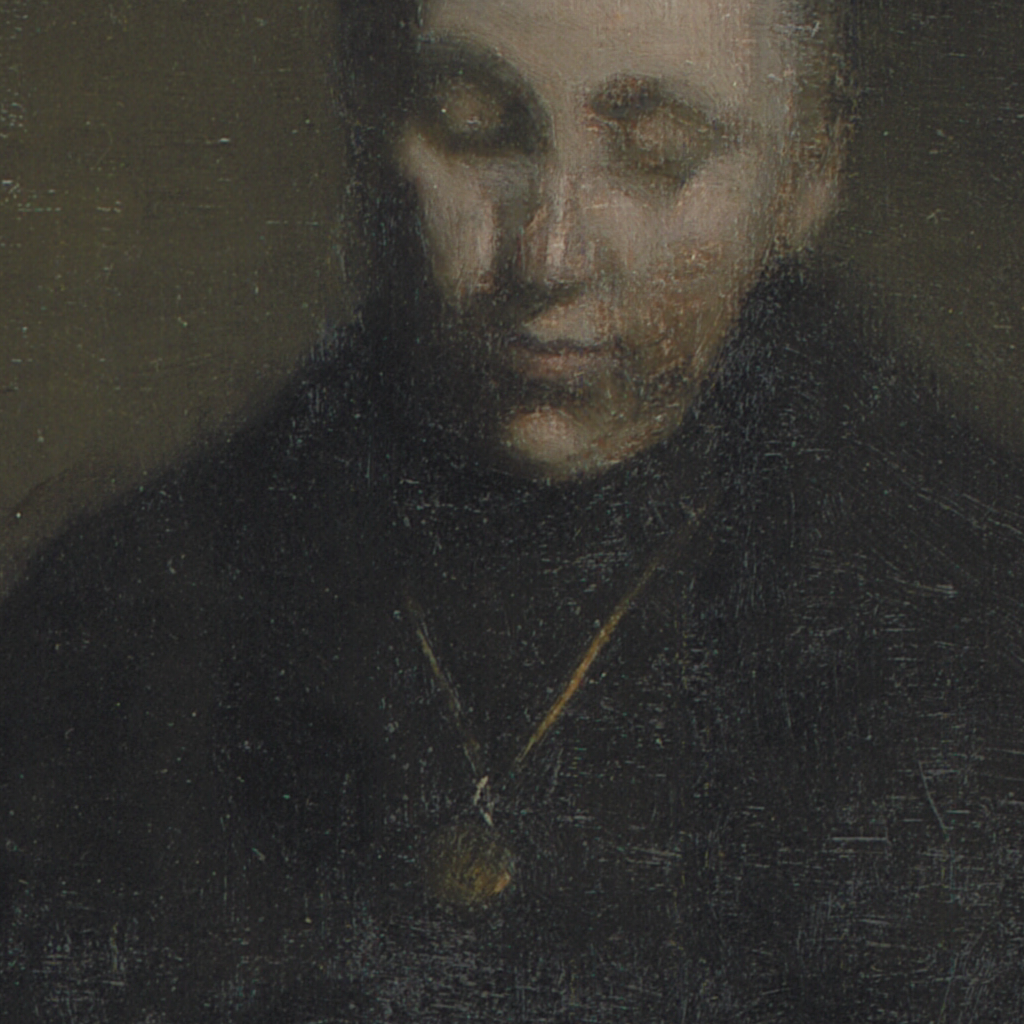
portrait painting, close up, dark chiaroscuro, elder woman in dark clothing, wearing a gold necklace on her chest, eyes downcast, dark atmospheric background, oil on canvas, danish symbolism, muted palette